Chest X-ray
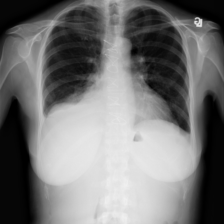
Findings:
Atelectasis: negative
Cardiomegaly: negative
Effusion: positive
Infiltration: negative
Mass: negative
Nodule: negative
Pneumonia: negative
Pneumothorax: negative
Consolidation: positive
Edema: negative
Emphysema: negative
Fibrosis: negative
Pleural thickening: negative
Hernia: negative